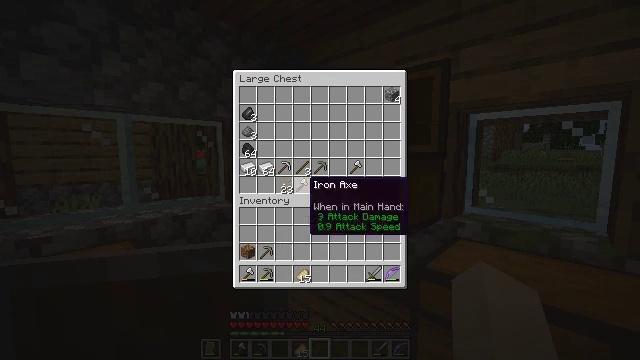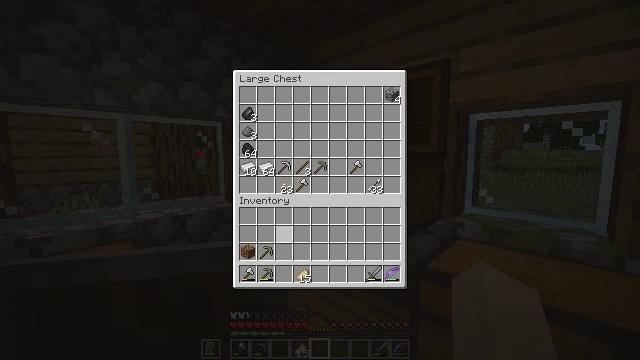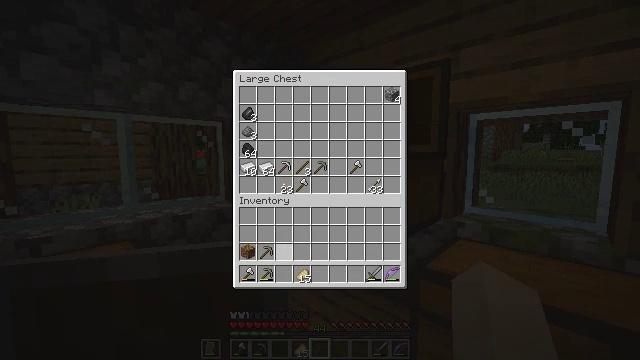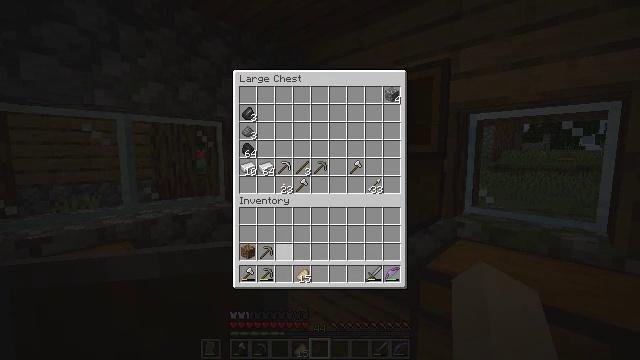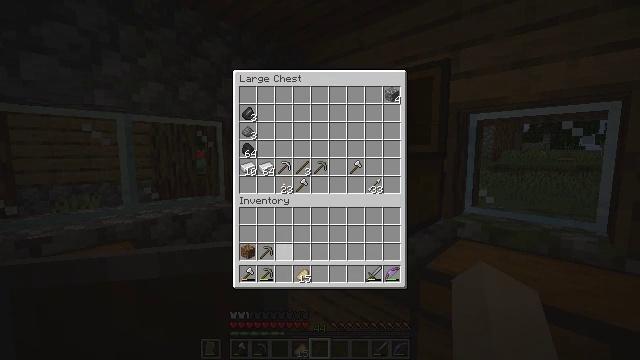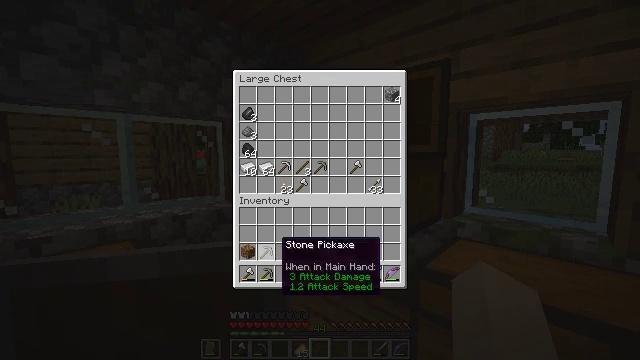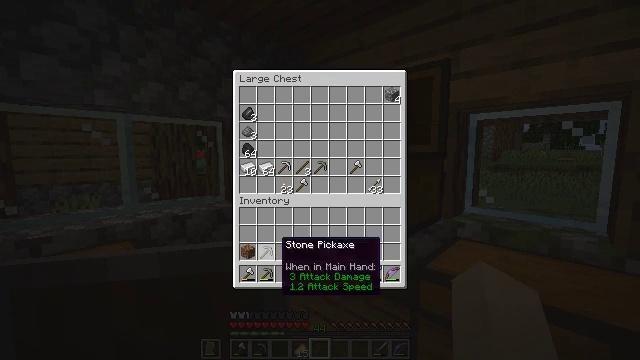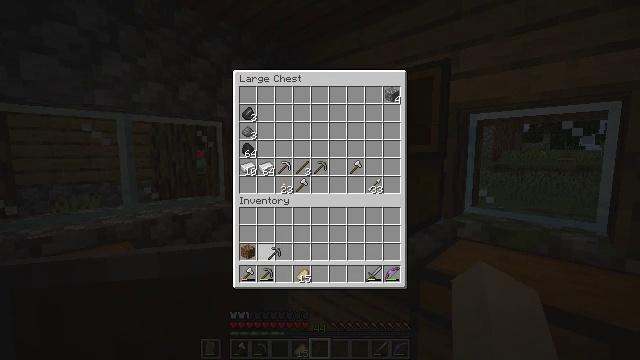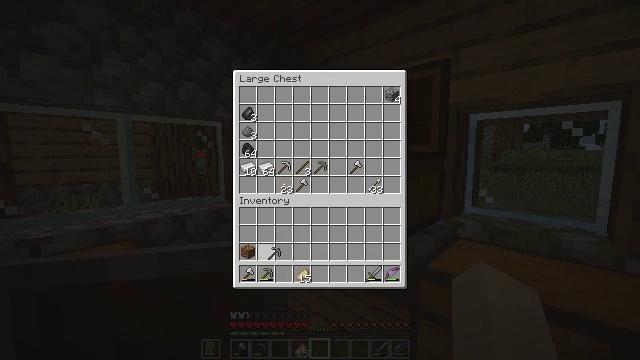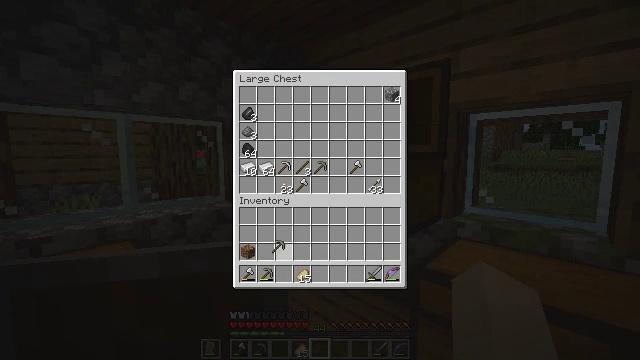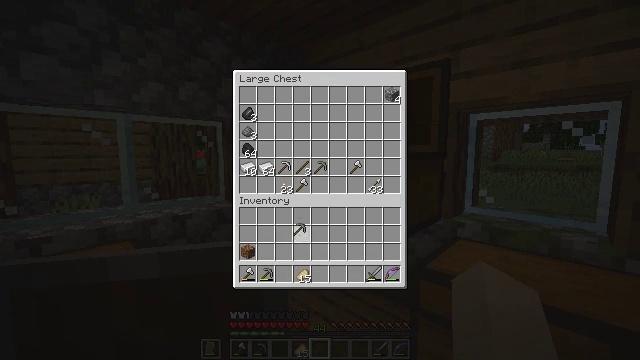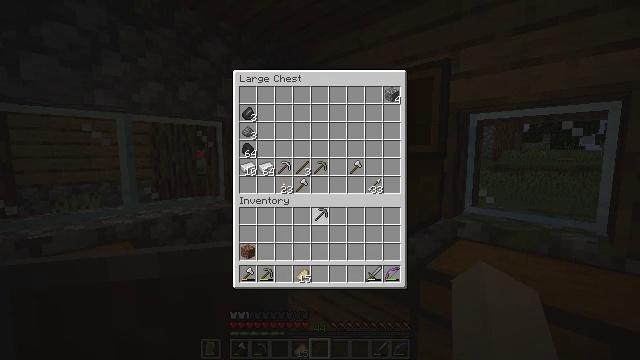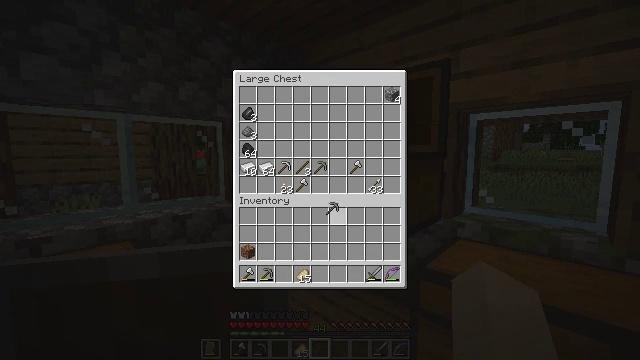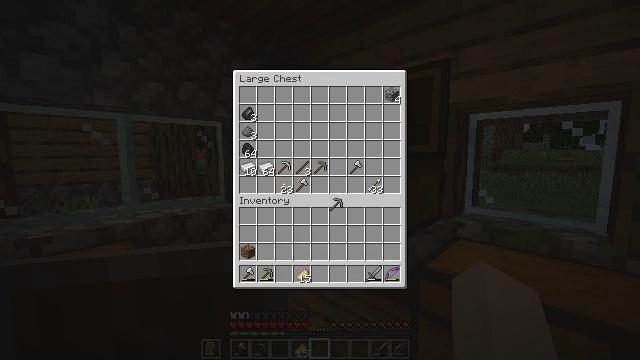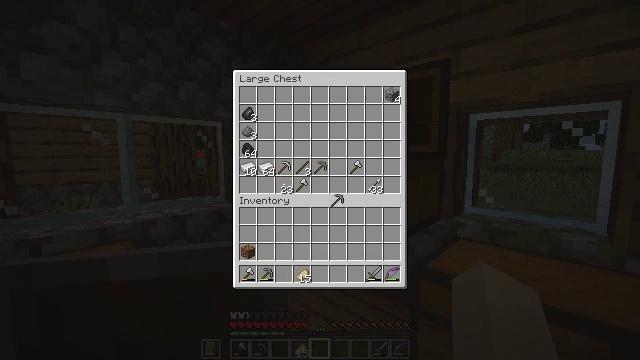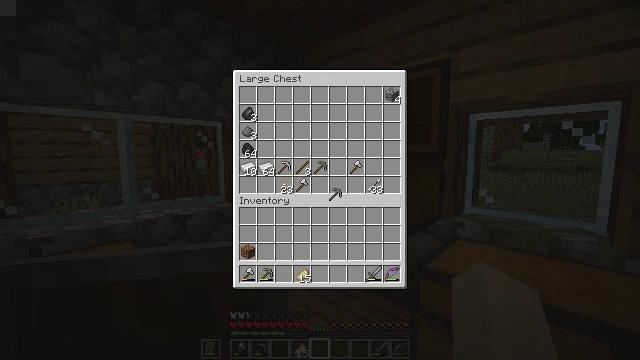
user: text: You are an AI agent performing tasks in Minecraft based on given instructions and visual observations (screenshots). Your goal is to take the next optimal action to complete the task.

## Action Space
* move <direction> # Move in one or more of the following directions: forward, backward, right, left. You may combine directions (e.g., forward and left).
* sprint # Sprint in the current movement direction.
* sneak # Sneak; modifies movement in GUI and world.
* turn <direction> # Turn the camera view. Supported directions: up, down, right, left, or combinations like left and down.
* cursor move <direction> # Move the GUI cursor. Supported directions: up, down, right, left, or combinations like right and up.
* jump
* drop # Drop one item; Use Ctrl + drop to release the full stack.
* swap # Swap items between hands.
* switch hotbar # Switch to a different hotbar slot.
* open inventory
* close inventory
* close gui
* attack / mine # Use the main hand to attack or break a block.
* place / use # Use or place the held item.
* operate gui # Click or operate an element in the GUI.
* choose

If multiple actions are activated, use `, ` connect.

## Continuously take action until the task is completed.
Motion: motion action
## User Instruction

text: Break the mob spawner.
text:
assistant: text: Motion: cursor move left and down
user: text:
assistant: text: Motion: cursor move down
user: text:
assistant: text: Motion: cursor move down
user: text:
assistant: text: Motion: no_op
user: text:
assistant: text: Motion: no_op
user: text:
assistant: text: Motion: no_op
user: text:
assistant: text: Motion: operate gui
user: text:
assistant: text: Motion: operate gui
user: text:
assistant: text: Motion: cursor move up, operate gui
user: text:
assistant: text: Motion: cursor move right and up
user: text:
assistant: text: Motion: cursor move right and up
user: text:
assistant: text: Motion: cursor move right
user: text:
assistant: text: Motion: no_op
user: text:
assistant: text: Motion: no_op
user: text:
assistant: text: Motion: no_op
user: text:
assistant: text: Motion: cursor move left
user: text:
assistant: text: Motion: no_op
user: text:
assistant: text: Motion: no_op
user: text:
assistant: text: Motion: operate gui
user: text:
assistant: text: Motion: operate gui
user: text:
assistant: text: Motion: operate gui
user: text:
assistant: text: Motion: no_op
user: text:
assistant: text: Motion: cursor move left and down
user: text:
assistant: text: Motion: cursor move left and down
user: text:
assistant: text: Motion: cursor move left and down
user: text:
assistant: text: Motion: no_op
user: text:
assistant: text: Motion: no_op
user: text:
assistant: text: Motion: no_op
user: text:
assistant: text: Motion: no_op
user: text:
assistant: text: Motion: no_op